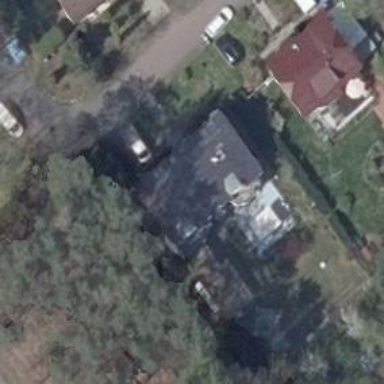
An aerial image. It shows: Simple and straightforward house.